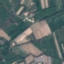
Land use / land cover: PermanentCrop